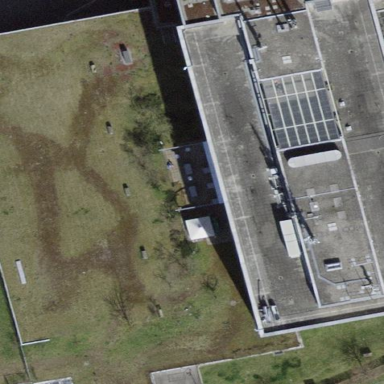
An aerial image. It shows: Police building.